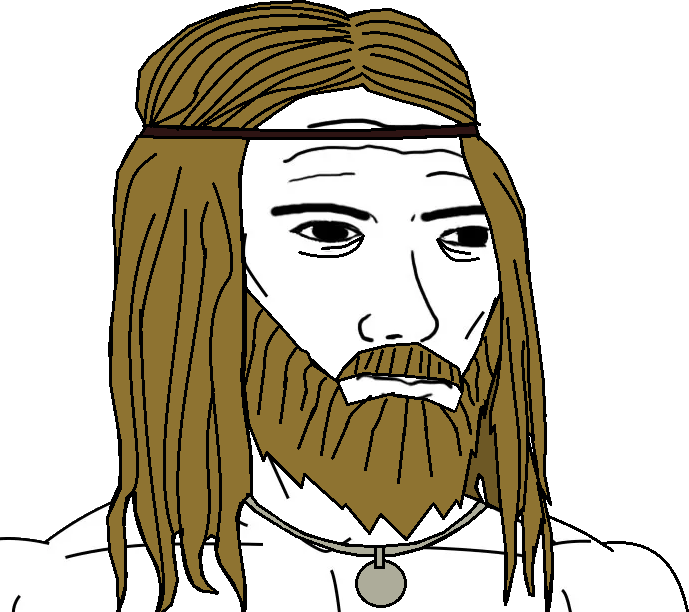
Label: 5_Handsome_Wojak